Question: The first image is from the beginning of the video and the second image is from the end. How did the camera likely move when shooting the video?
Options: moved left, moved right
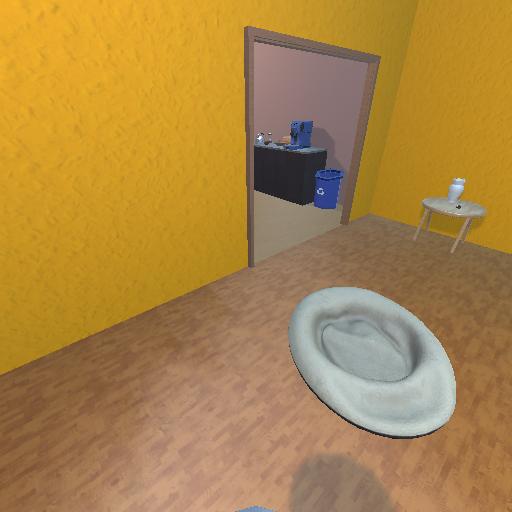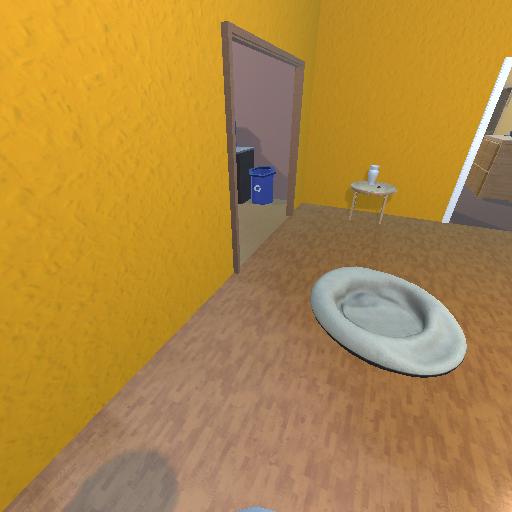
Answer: moved left